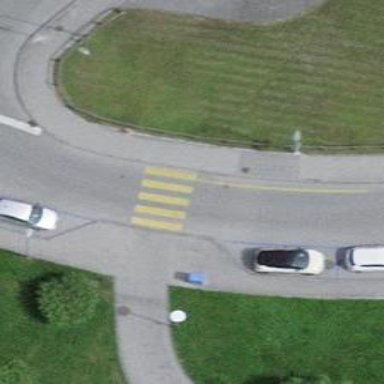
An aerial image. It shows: Zebra crossing on the road.